Field crop: tomato
Growth stage: 2
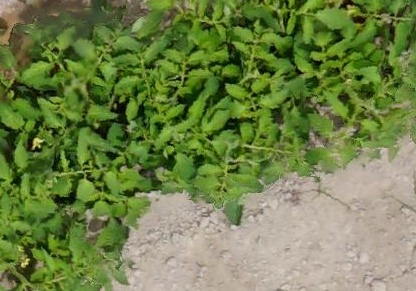
Species: tomato